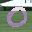
Label: 0